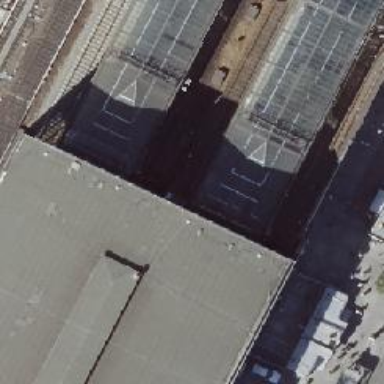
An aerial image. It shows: Platform edge at railway station.